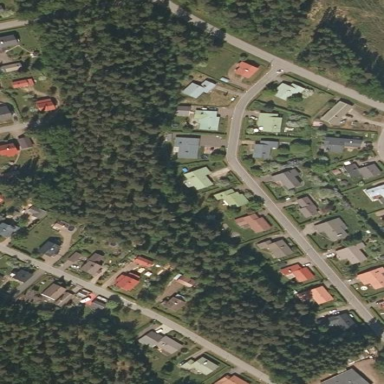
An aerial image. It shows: Forest area.